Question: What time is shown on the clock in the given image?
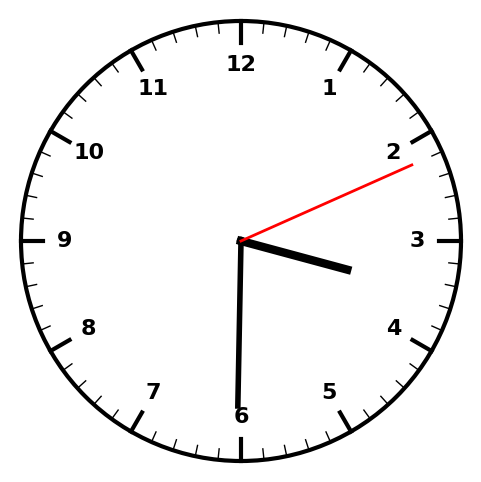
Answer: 03:30:11